Brain MRI, t2w sequence, axial 2D slice.
Patient: age 44, sex F, weight 95 kg, height 1.95 m
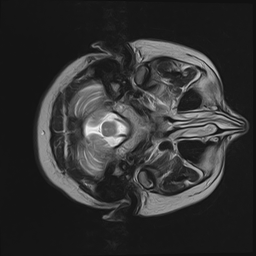